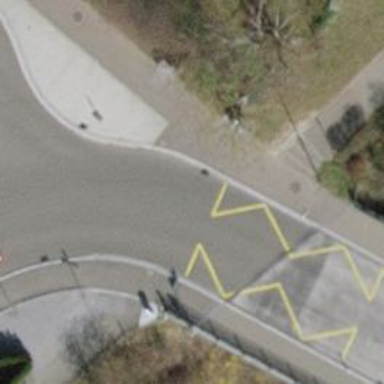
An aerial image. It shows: Informal crossing.